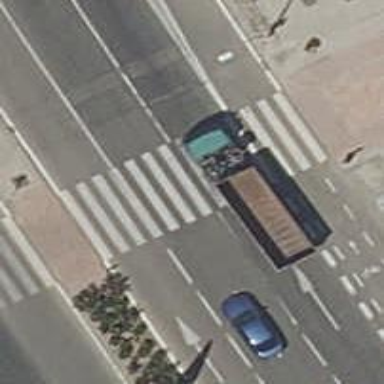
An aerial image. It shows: Footway crossing with traffic signals and central island.